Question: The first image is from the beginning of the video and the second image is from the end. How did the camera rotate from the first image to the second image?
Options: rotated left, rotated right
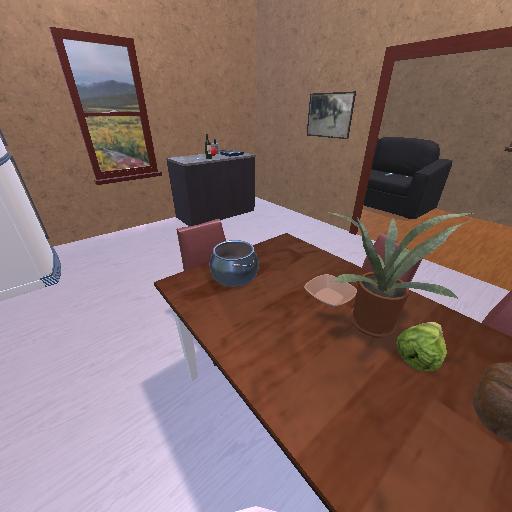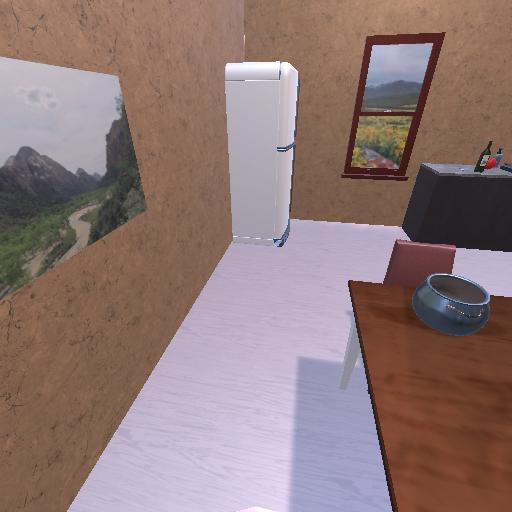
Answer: rotated left